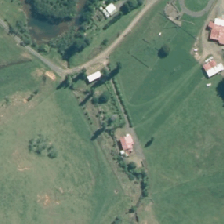
Land cover: urban_build_up